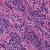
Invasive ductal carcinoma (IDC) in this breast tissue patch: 1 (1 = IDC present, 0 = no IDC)